Question: I am trying to perform some calculations on some dynamically generated rows in my table.The dropdowm options all carry numerical values and based on the values the RiskOfObsctacle and ValueOfObstacle will be calculated:
ValueOfObstacle= LikelihoodPrincipal;
RiskOfObsctacle= Likelihood*Severity;
I dont have any problem adding/deleting rows but the problem is displaying the results after values are entered.
Here is my jquery code for generating the rows:
'''
function addRow(tableID) {
var table = document.getElementById(tableID);
var rowCount = table.rows.length;
var row = table.insertRow(rowCount);
var cell1 = row.insertCell(0);
var element1 = document.createElement("input");
element1.type = "checkbox";
element1.name="chkbox[]";
cell1.appendChild(element1);
var cell2 = row.insertCell(1);
cell2.innerHTML="<textarea name='Obstacle[]' cols='20'>";
var cell3 = row.insertCell(2);
cell3.innerHTML = "<select name='Likelihood[]'> onKeyup='calc() <option value='1'>Low</option> <option value='2'>Medium</option><option value='3'>High</option>/>";
var cell4 = row.insertCell(3);
cell4.innerHTML = "<select name='Severity[]'> onKeyup='calc() <option value='1'>Low</option> <option value='2'>Medium</option><option value='3'>High</option>/>";
var cell5 = row.insertCell(4);
cell5.innerHTML = "<select name='Priority[]'> onKeyup='calc() <option value='1'>Low</option> <option value='2'>Medium</option><option value='3'>High</option>/>";
var cell6 = row.insertCell(5);
cell6.innerHTML = "<input type = 'text' name='Principal[]' required placeholder='100.3' onKeyup='calc()'>";
var cell7 = row.insertCell(6);
cell7.innerHTML = "<input type = 'text' name='ObsRisk[]' readonly value onKeyup='calc()'>";
var cell8 = row.insertCell(7);
cell8.innerHTML = "<input type = 'text' name='ObsValue[]' readonly onKeyup='calc()'>";
}
'''
And here is the code for performing calculations:
'''
function calc (){
$('.Likelihood, .Severity, .Principal').change(function(){
var value = 0;
var $row = $(this).closest("tr");
var like = parseFloat($row.find('Likelihood').val());
var sev = parseFloat($row.find('Severity').val());
var prin = parseFloat($row.find('Principal').val());
value = like*sev*prin;
if (isNaN(value)) {
$row.find('.ObsValue').value("Nix is");
}
else{
$row.find('.ObsValue').val(value);
}
calc();
});
}
'''
Also based on the results the color of the text should change i.e. green if positive and red if negative. Thanks for the help.

Please, let me know if more info is needed!
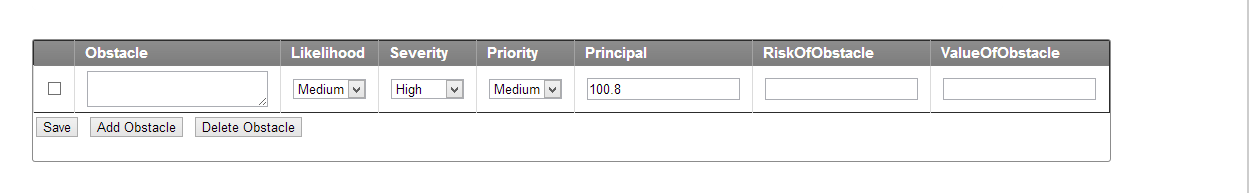
Answer: You have a couple things going on in here.
1. Your markup should be cleaned up a bit to add classes to the items to reference them in the rows. Having "class='Likelihood'" will allow you to reference the elements.
2. Your calc function should be a handler for a change event binding. Also, in the calc event, you have a couple jQuery syntax errors like your "find('Severity')" and ".value()" calls.
3. I can't see it here in your sample, but make sure you are binding all of this in the "ready" event for jQuery. Otherwise, if this is in the head of the page, you are trying to bind to the elements before they exist. And...
4. You should use jQuery ".on" to bind the change event handler to the table so it works for dynamically added elements like the following:
'''
$(function() { // jQuery ready shorthand
$('#myTable').on('change','.Likelihood,.Severity,.Principal', function(e) {
/* something */
}
});
'''
All that said, I put together two fiddles for you to clean it up and show it working. The first one is just a copy of what you put with a few things cleaned up to make it work. I added the classes, cleaned up some of the syntax errors, and then bound the events in the ready handler. The "onkeyip" is still there, but not being used. I also left "calc" as it's own function if you wanted to use it from other elements, but the contents really could be an anon function as the handler for the change event.
The second fiddle is a little different. What you are doing, just from what I can see, lends itself really well to templating and data-binding. I used the JSViews package, with JSRender, and JSObservable and included your markup as a template in the page. It takes a little getting used to, but it's nice for UI work and makes managing markup like you are rendering much easier since it's actually HTML with data-binding (data-linking for JSViews). You can read up on it here: <URL>
Basically, you can create objects and arrays and bind them and their properties to elements in a page or template for dynamic rendering. If you have heard of Model View View Model (MVVM) it's what helps make it work. With two-way binding, any changes to the UI in terms of inputs or similar, changes the object or array (model). Any changes to the model via script is displayed in the template (view). It can get pretty complex, but your situation lends itself to a fairly good one for starting. It makes it nice to add to, remove from, and modify objects or an array of objects. In the example I provided, the add and remove just update the model with a new empty object, for example, but the UI updates with a new table row. And the template for the row is stored in a script tag in the HTML so it's really easy to work with.
Anyways, after all that and my .02 cents, below are the links. Ask questions and pick what's easiest for you. However, if you do much work with dynamic rendering of large blocks of HTML, look into templating.
Fiddle for original: <URL>
Fiddle for templating: <URL>
If you use the templating method, the data for the obstacles is already constructed into a single array of objects based on the rows created. That's the great thing about the templating approach: you add a row, it adds an item to the array. Then, when you want to use it, you just use the array, in this case . This, then, makes it super easy to use for posting to a service to update items in a DB, for instance. Using AJAX you can pass an object as that will get serialized into a string. Deserialize it at the server into an object and you can do what you wish.
I updated the fiddle to show an example of this, passing the obstacles array along with a single value from a "made-up" select element. Obviously the serverside piece would still need to be defined.
Updated Fiddle: <URL>